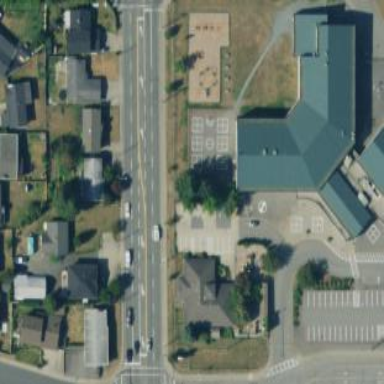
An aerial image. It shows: School building.